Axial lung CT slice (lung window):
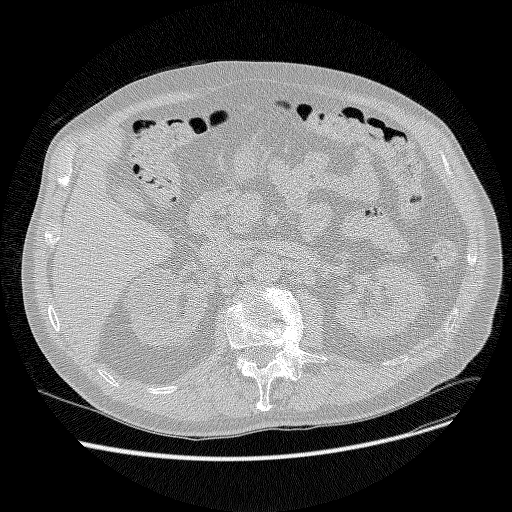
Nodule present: no